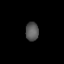
Tissue: lung
Cell type: Epithelial cells
Senescence score: 0.1803
Nuclear area (px): 242
Mean DAPI intensity: 86.744